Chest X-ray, AP view. Patient: 53 years old, sex M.
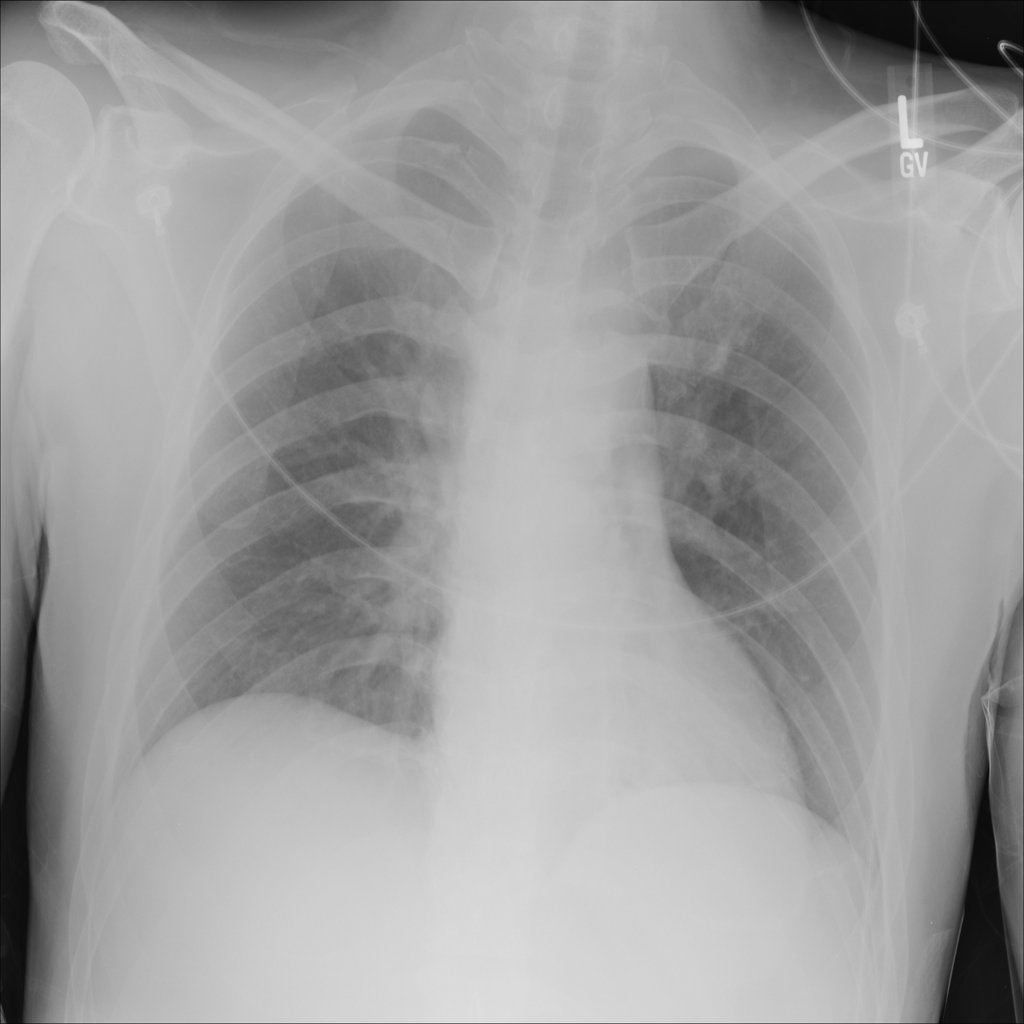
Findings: No Finding